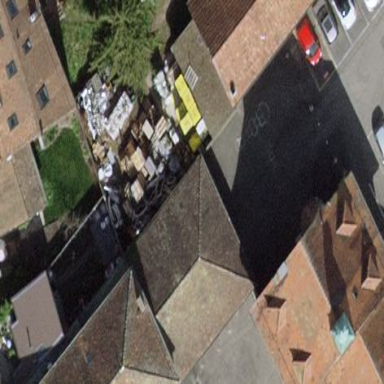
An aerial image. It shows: View of roof of building.